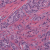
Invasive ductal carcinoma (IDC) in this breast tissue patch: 1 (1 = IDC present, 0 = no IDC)